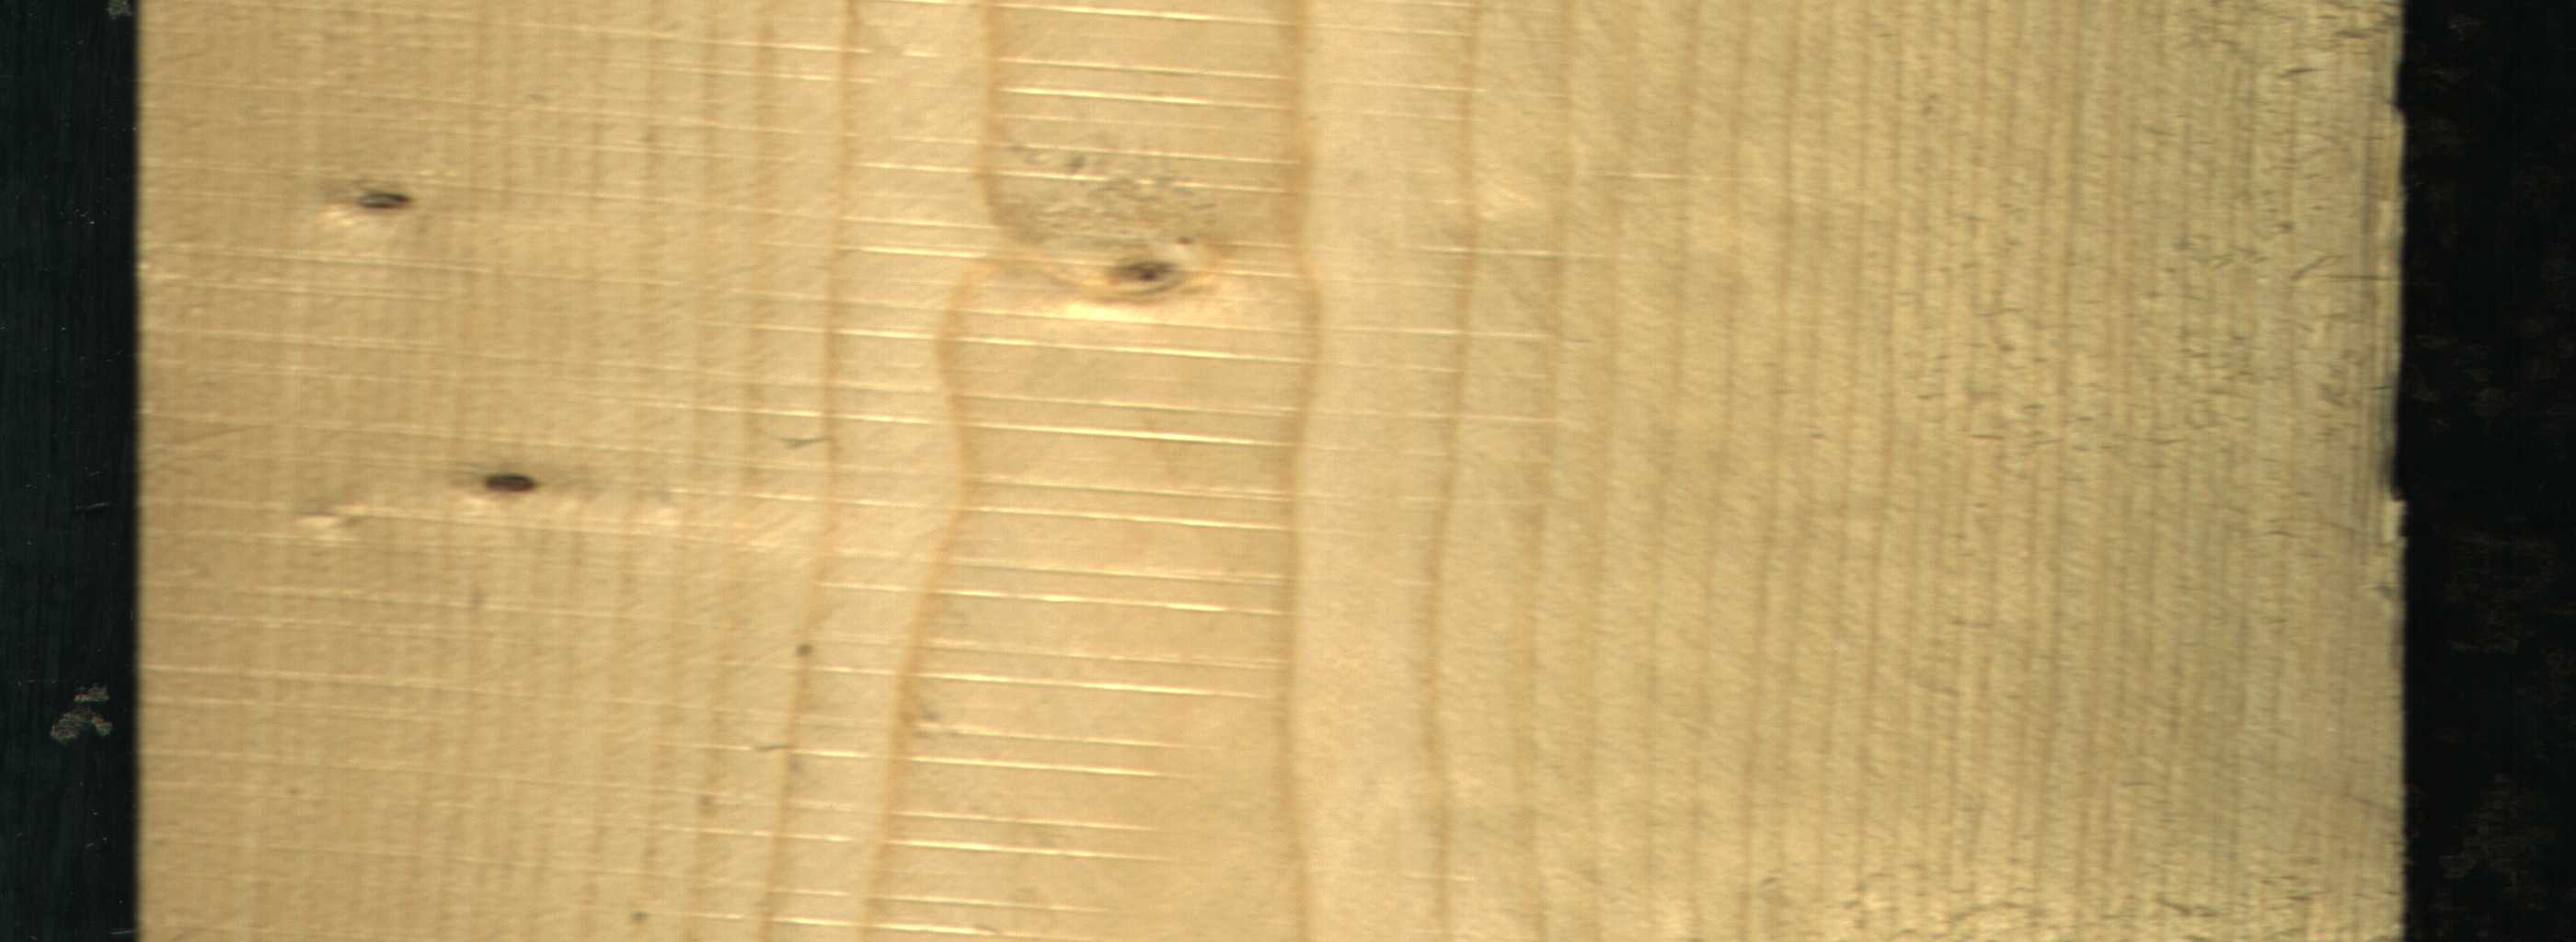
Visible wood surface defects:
Live_Knot
Live_Knot
Live_Knot